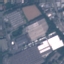
Label: Industrial